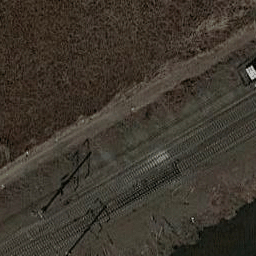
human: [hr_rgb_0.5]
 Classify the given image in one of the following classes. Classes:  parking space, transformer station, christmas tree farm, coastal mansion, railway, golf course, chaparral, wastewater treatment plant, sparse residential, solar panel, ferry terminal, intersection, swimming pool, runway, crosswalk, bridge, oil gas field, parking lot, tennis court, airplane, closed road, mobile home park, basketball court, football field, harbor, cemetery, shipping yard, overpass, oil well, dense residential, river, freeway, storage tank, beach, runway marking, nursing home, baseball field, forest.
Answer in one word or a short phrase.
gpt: railway